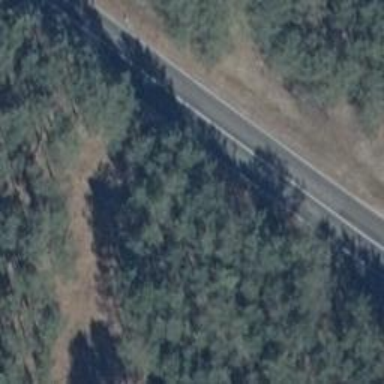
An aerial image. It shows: Tertiary road with asphalt surface.